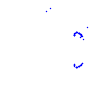
Particle: proton